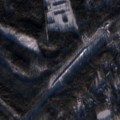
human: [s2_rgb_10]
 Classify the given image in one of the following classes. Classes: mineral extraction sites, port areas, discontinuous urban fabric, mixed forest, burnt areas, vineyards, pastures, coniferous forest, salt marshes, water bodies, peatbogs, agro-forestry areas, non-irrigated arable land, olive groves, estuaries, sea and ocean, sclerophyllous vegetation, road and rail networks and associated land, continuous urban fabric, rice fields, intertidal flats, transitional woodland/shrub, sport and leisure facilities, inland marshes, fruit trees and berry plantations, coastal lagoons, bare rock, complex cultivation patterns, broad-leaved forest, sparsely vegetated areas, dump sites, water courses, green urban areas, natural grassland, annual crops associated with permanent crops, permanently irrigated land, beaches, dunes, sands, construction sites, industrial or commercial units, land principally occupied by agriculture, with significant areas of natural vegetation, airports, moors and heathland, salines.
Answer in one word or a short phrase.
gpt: discontinuous urban fabric, coniferous forest, mixed forest